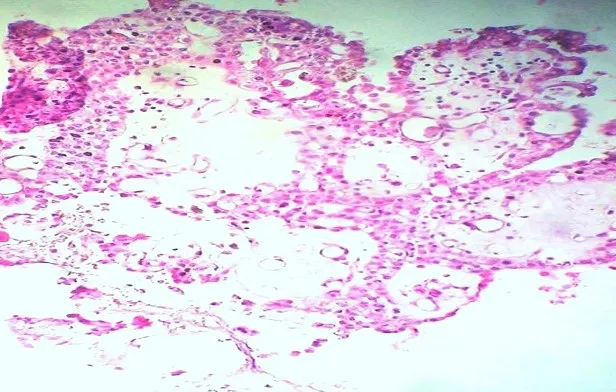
Microscopic appearance of the tumour showing papillary structures lined by a single layer of cuboidal epithelium (Hematoxylin and Eosin x 250).
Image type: pathology (h&e)